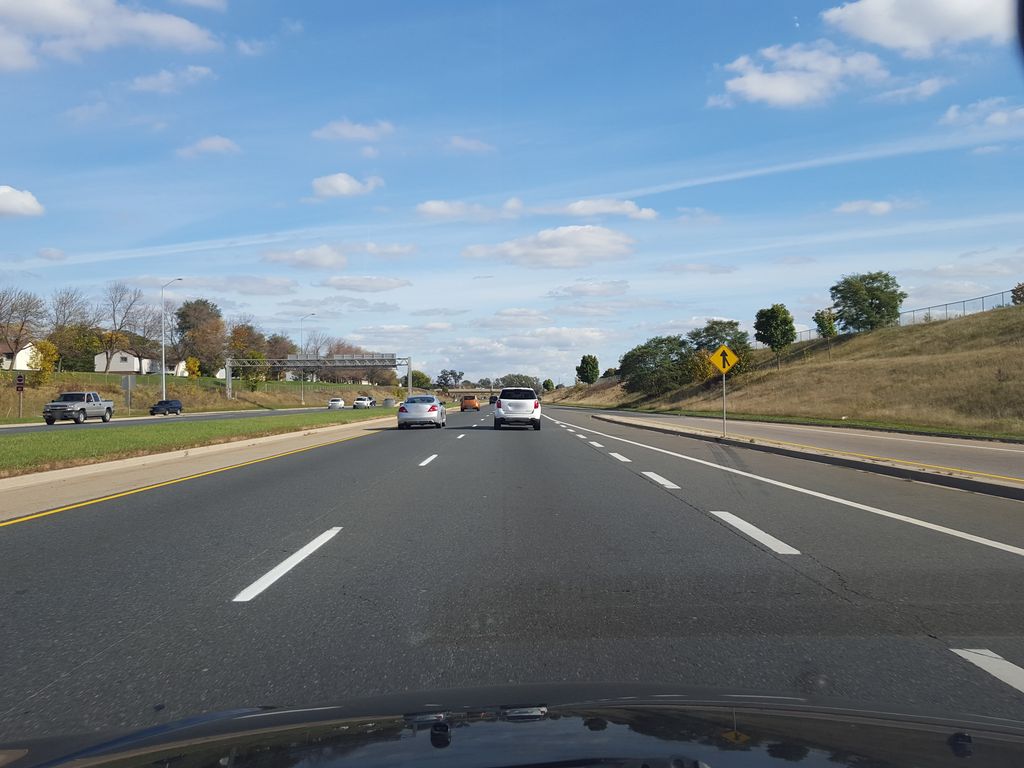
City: hamilton